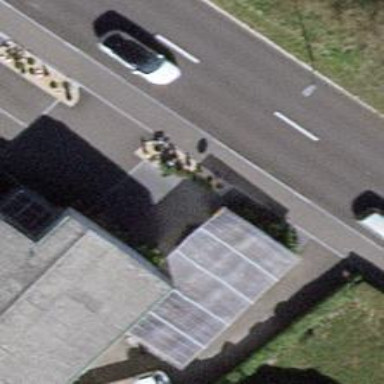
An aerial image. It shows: View of roof of building.